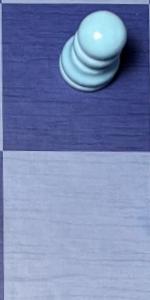
Label: Empty